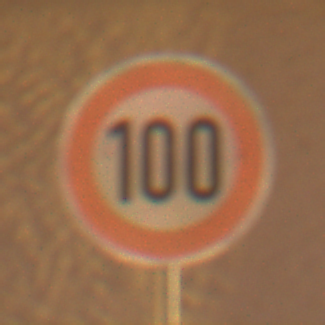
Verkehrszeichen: Geschwindigkeit100
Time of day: Night
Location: Outdoor (Urban)
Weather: Clear
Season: NotSpecified
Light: Artificial